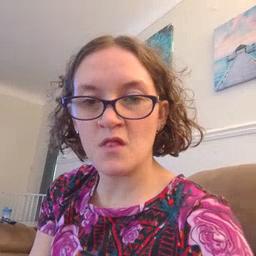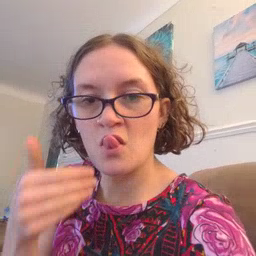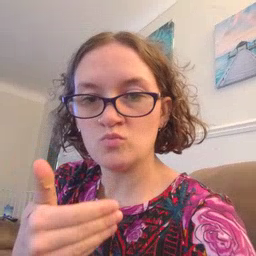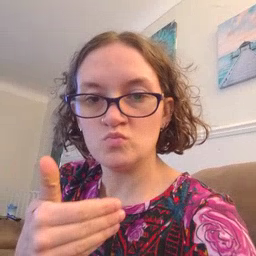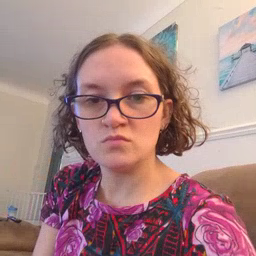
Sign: close